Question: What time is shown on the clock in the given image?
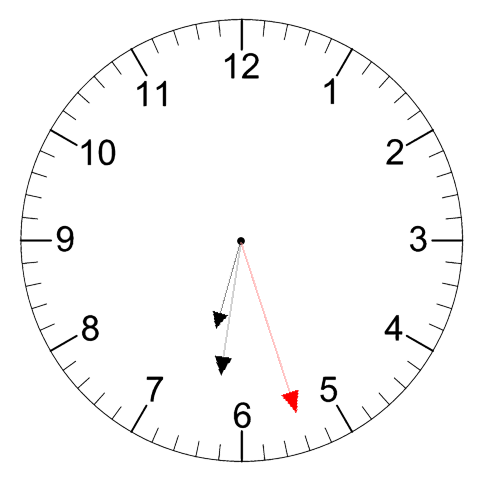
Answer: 06:31:27